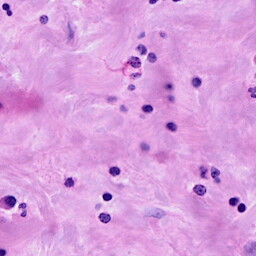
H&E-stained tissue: Breast